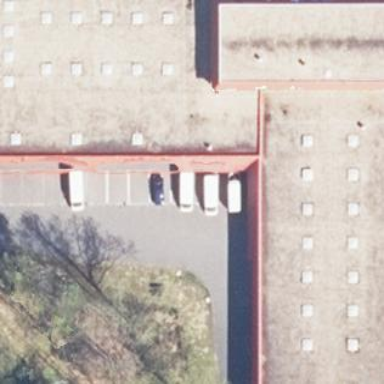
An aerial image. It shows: Commercial building.